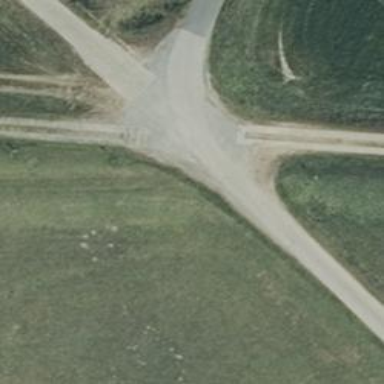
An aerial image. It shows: Paved track with grade2 tracktype.